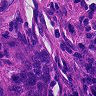
Metastatic tissue present: yes